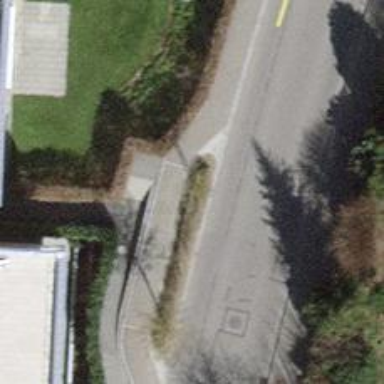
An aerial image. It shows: Hedge barrier.